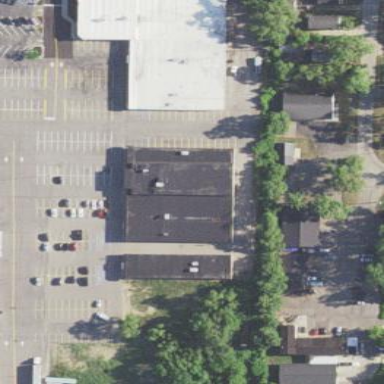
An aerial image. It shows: Retail building.